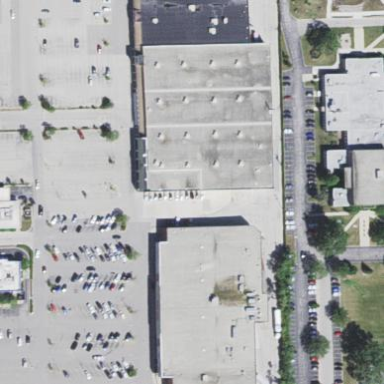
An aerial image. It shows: Retail building housing supermarket.